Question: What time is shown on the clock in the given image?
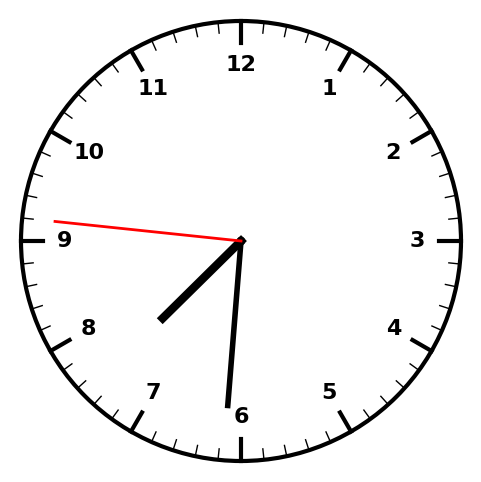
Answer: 07:30:46